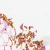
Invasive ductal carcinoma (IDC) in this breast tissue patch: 0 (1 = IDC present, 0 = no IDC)